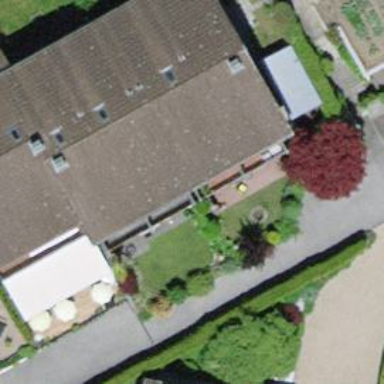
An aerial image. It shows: Terrace building.